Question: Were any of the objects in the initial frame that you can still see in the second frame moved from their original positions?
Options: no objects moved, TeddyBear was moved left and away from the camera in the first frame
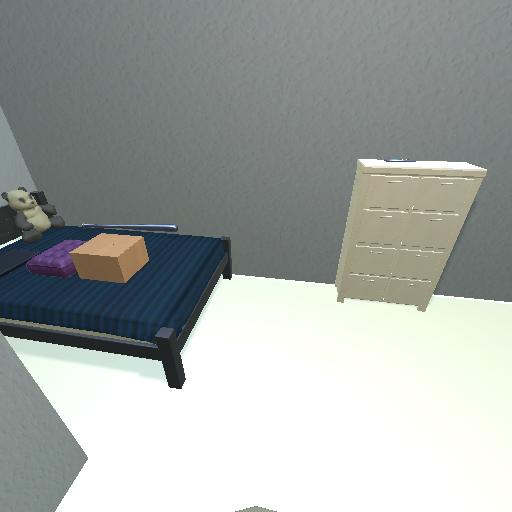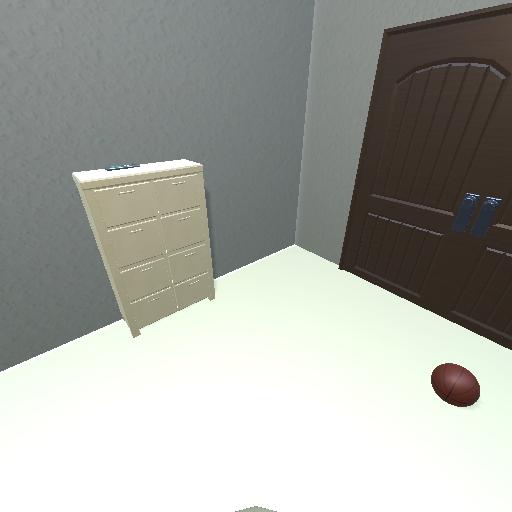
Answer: no objects moved